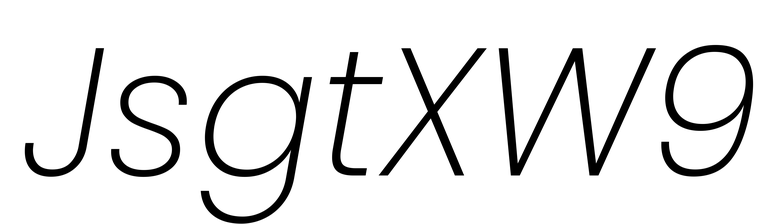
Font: Poppins-ExtraLightItalic